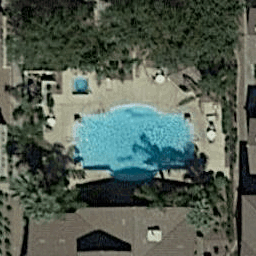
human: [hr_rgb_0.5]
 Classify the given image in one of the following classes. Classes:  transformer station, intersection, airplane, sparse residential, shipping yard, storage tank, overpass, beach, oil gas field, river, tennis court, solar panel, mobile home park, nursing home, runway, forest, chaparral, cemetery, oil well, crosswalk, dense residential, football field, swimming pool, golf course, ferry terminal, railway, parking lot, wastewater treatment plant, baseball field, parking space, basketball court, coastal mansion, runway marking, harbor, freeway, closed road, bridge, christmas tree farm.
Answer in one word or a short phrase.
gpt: swimming pool